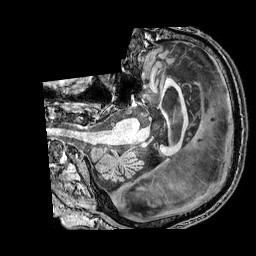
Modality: T1w
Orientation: axial
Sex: male
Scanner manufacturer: philips
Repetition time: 0.008263 s
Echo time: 0.00379 s